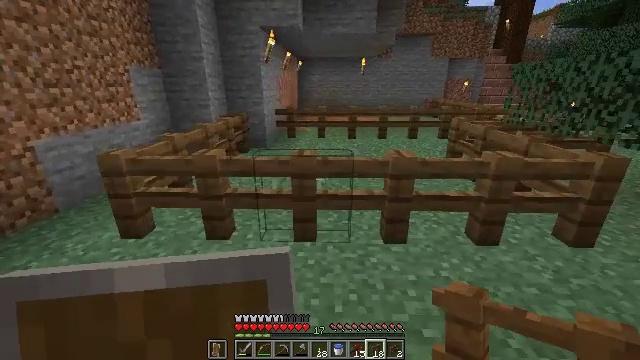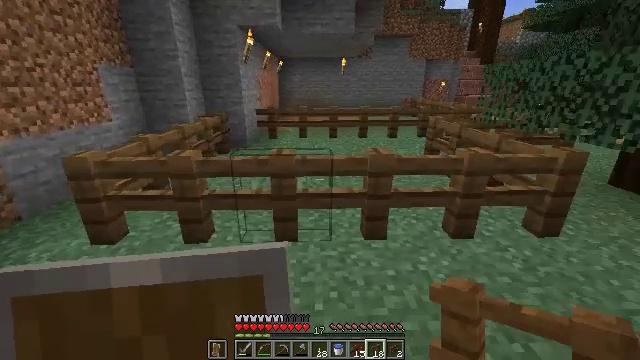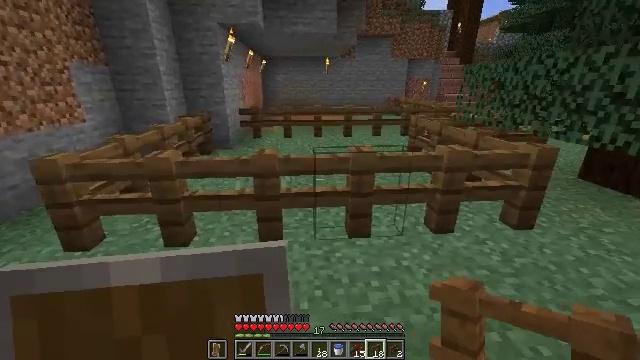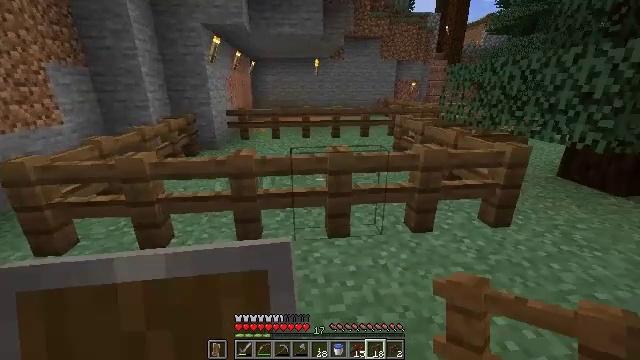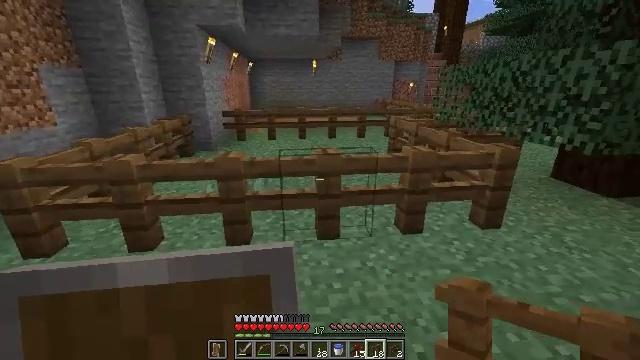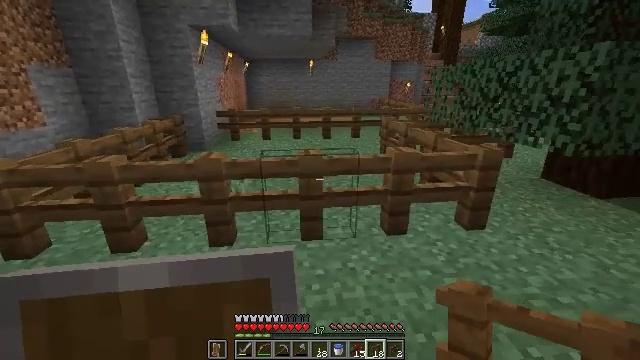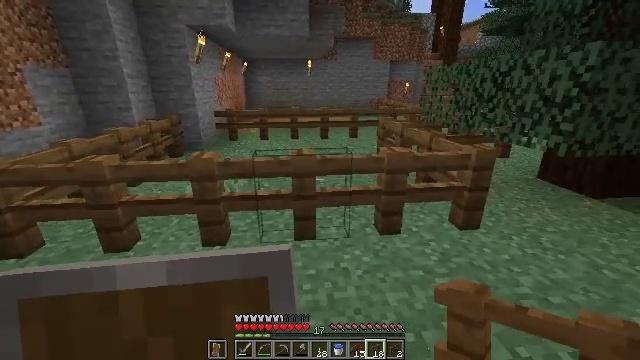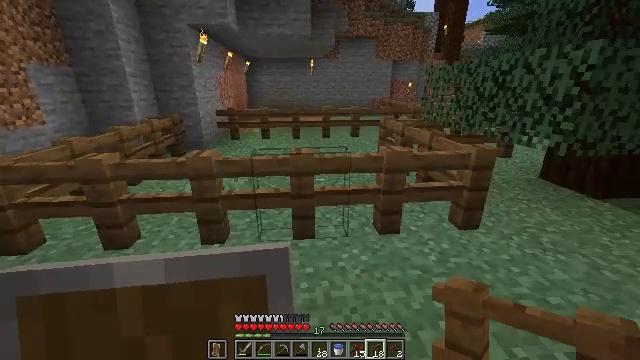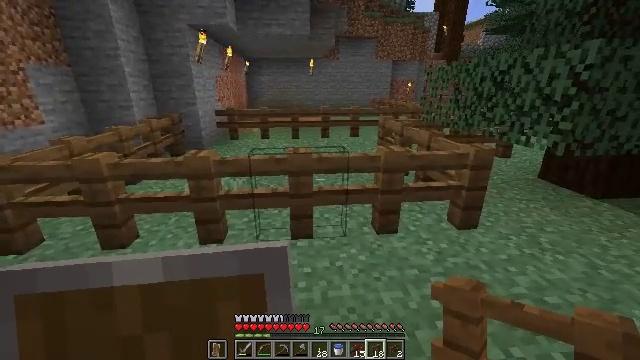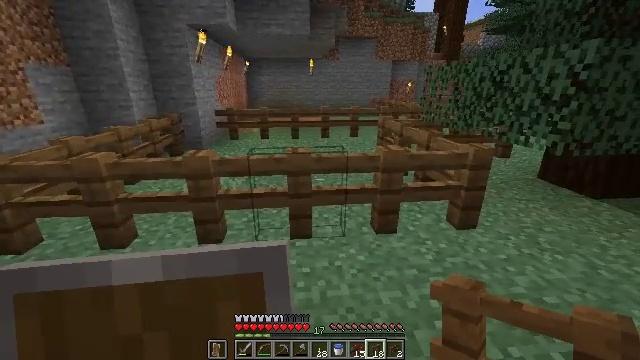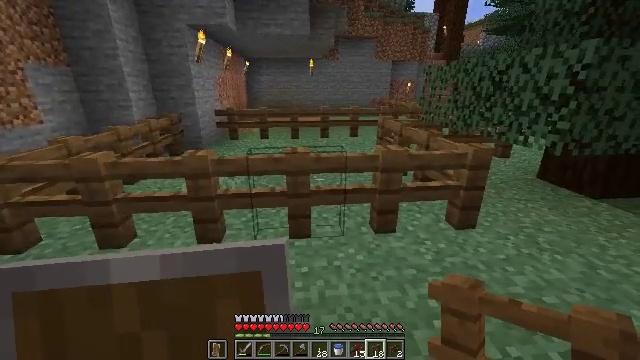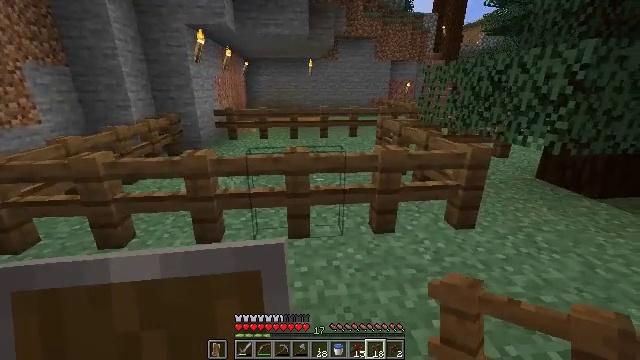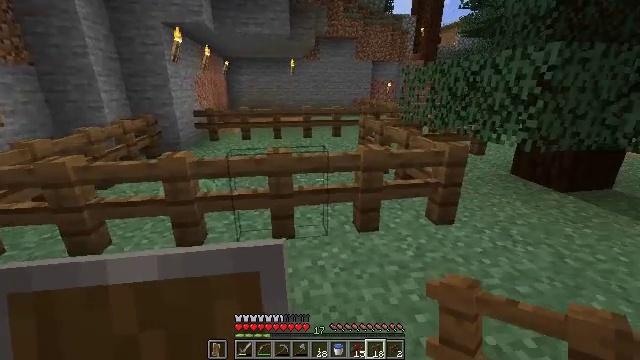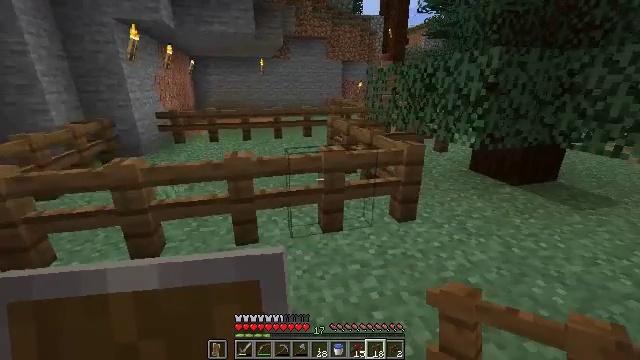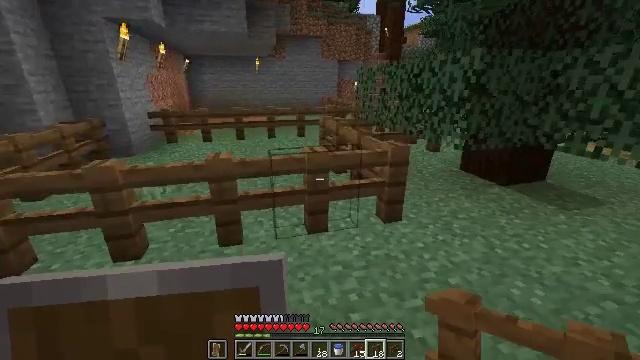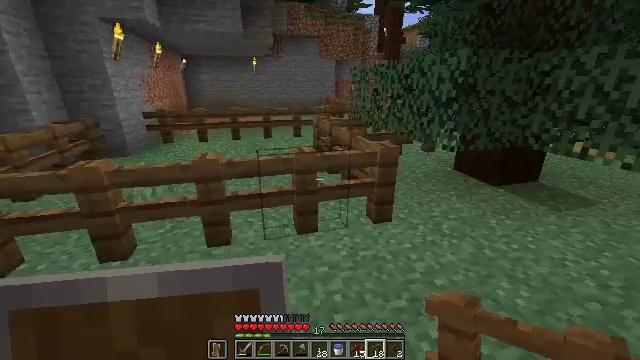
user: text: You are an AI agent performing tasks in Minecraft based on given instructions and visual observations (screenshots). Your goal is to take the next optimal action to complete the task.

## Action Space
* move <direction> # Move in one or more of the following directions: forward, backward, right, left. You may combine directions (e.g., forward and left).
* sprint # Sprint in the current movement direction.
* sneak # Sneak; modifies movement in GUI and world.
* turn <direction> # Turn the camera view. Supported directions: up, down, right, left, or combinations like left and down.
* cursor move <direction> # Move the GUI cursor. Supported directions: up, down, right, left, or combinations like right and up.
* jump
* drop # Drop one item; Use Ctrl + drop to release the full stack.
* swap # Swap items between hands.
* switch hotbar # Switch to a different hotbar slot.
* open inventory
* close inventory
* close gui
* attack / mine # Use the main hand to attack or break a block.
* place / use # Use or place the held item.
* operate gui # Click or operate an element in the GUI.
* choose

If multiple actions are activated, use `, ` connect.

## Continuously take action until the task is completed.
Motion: motion action
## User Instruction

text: Attack the spruce fence to dismantle it.
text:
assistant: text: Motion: turn right
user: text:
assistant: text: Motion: move right, turn right
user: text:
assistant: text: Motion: move right, turn right
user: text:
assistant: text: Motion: move right
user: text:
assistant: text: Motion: no_op
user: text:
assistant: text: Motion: no_op
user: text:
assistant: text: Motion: no_op
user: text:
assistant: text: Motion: no_op
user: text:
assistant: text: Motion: no_op
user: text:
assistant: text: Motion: no_op
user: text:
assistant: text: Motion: no_op
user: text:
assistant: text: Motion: move right, turn right
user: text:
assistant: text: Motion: move right, turn right
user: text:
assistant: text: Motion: move right
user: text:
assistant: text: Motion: no_op
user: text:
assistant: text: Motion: turn left
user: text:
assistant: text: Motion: move left, turn left
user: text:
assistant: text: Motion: move left, turn left
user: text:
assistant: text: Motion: move forward and move left
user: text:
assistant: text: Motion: move forward and move left, turn right
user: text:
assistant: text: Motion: move forward and move left
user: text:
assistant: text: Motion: move forward and move left
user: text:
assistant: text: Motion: turn left and down
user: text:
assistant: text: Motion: turn left, switch to hotbar 4
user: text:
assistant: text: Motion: switch to hotbar 4
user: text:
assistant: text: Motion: no_op
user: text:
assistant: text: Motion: turn right
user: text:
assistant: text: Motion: turn right
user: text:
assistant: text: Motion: turn right and down
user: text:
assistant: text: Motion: move back